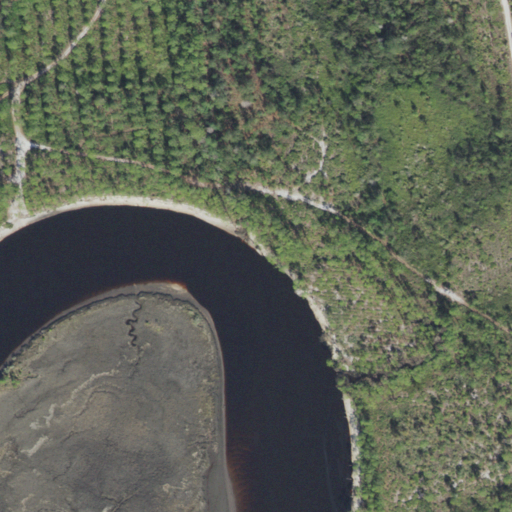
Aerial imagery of cliff(s) in Florida named Warrens Bluff containing woody wetlands, herbaceous wetlands, open water, open development, shrub, low intensity development, medium intensity development, and barren land